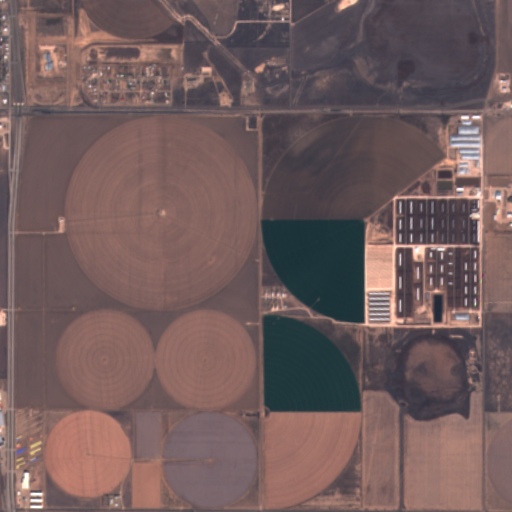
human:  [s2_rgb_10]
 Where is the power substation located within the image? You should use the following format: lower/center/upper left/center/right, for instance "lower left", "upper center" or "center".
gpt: The power substation is located in the upper center of the image.
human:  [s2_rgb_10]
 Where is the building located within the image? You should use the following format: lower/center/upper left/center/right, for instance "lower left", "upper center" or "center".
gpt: The building is located in the upper right of the image.
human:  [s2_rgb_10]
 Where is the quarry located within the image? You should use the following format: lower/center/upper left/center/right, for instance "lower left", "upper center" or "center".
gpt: There is no quarry in the image.